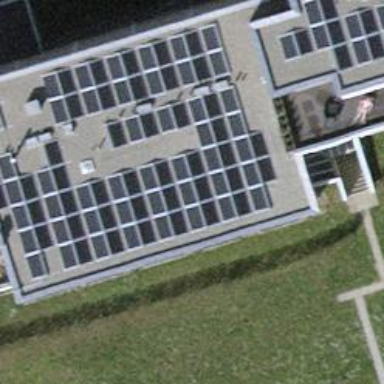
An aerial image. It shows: View of roof of building.